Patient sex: M
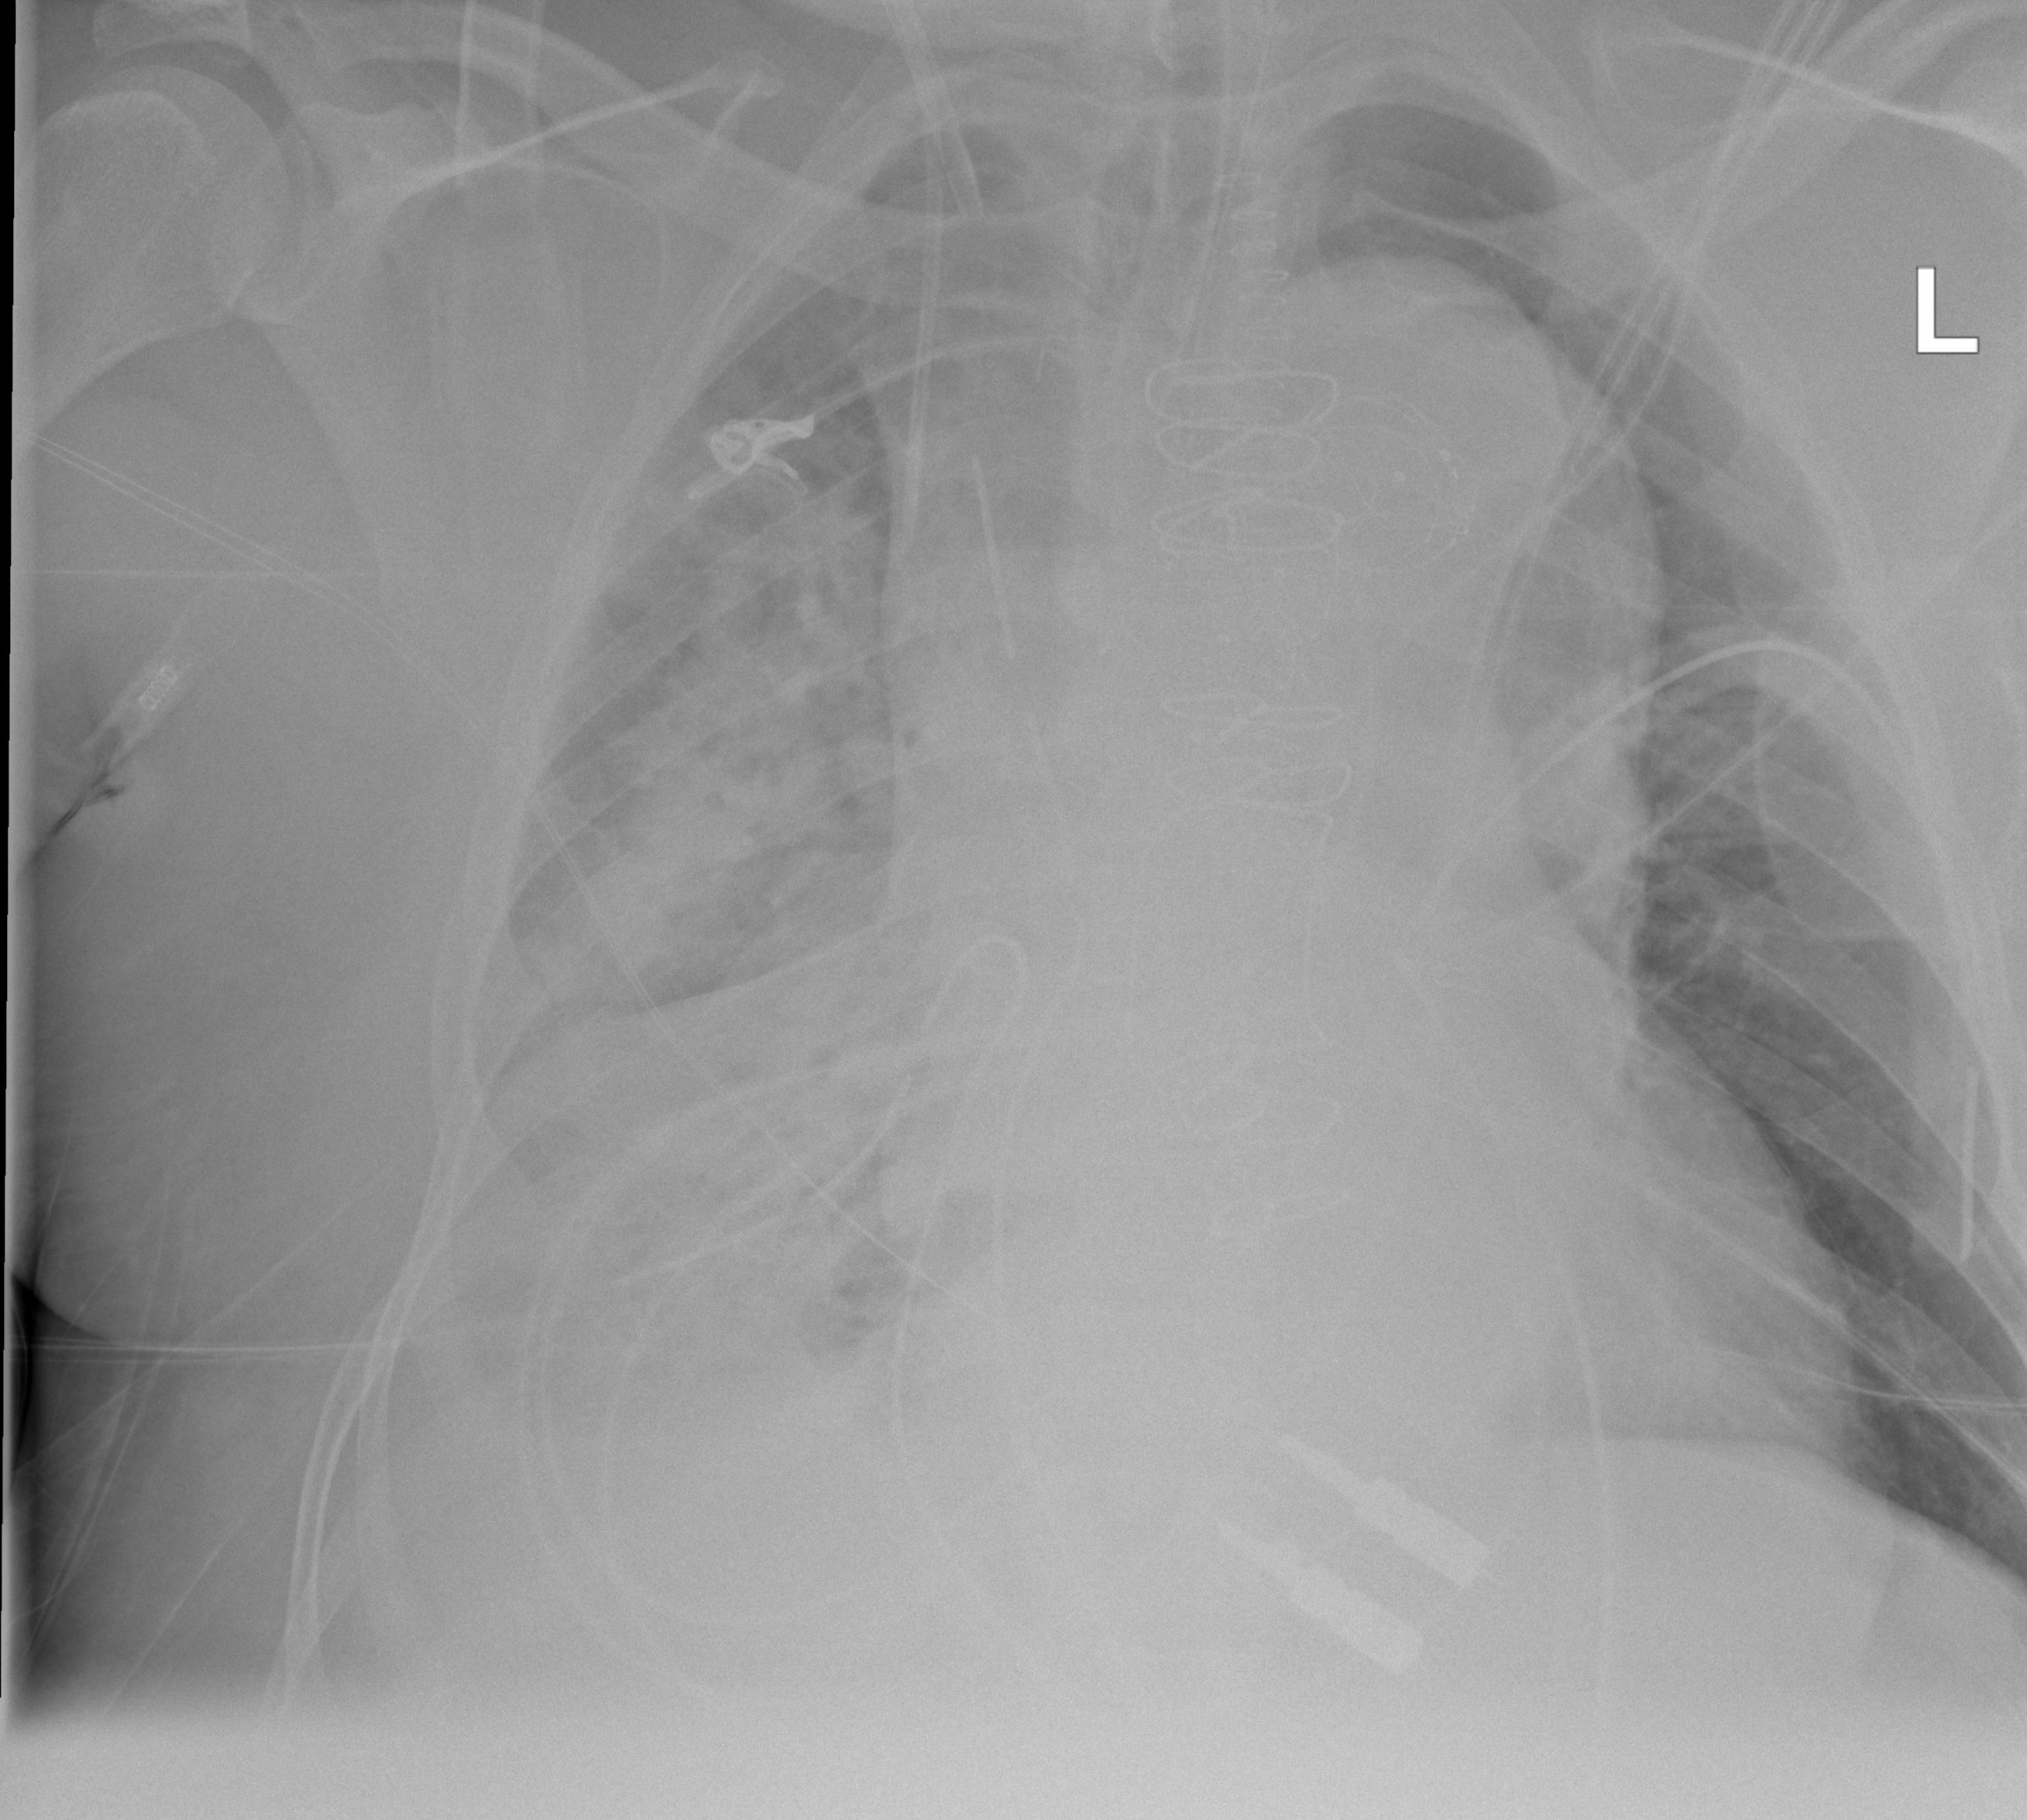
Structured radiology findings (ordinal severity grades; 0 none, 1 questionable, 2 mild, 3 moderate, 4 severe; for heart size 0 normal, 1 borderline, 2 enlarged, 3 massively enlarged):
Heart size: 2
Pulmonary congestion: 0
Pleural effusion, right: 2
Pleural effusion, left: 0
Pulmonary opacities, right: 3
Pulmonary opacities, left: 0
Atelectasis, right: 3
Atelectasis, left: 2